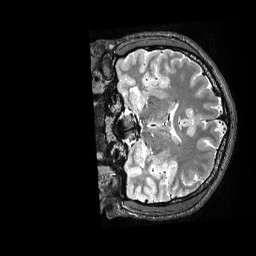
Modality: T2w
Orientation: coronal
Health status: healthy
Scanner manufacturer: siemens
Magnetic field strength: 3 T
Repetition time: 3.2 s
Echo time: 0.565 s